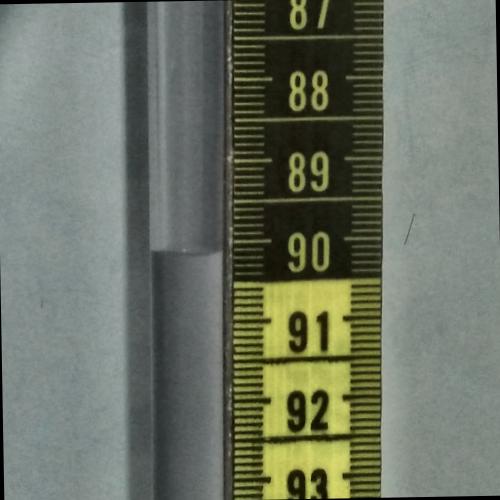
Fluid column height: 90.1 cm